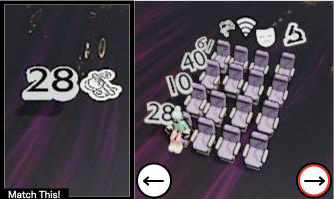
Task: seats
Answer: yes